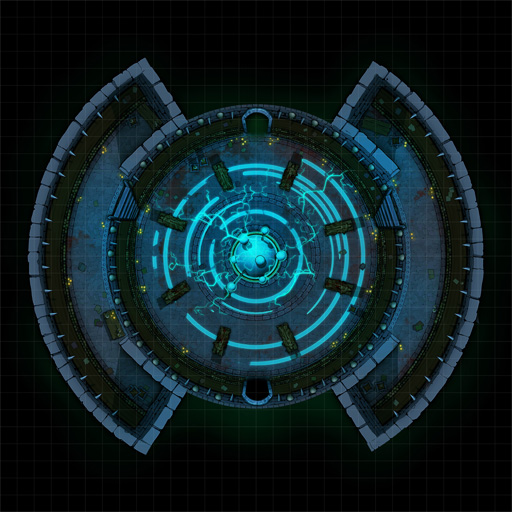
A D&D Grid Map temple lightning blue arcane black background doors (Resurrection Chamber Map)